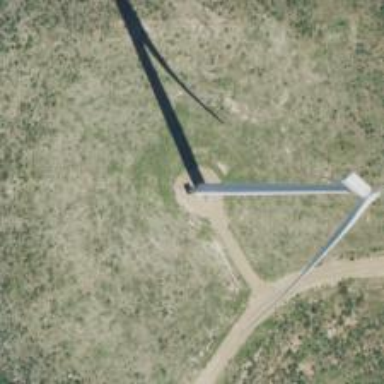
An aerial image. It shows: Wind generator using wind turbines of horizontal axis.